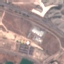
Land use / land cover: Highway